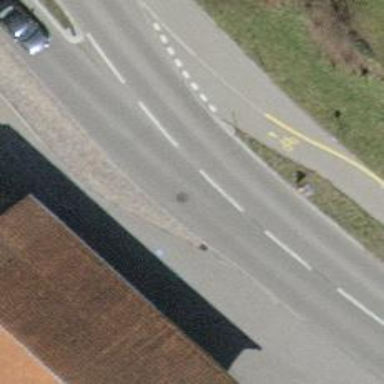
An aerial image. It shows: Bus stop with platform for public transport.